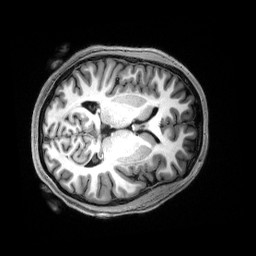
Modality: T1w
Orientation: axial
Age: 20
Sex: female
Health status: healthy
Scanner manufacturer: siemens
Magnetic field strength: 3 T
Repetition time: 2.5 s
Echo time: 0.00222 s